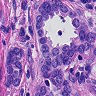
Metastatic tissue present: yes